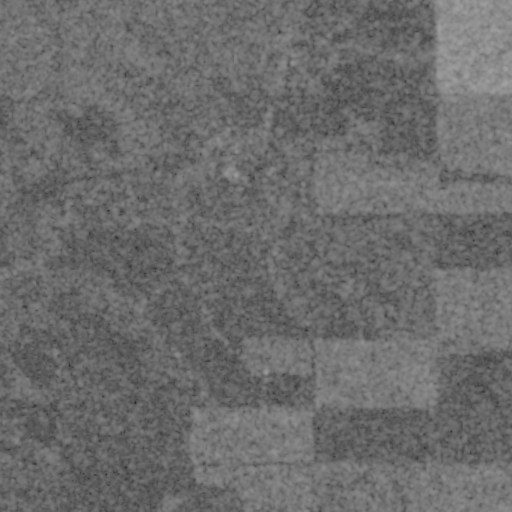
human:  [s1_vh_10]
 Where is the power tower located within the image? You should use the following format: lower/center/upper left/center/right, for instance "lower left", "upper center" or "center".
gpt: The power tower is located in the lower of the image.
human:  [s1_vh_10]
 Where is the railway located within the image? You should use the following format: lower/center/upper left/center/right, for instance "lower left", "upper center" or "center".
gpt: The railway is located in the upper of the image.
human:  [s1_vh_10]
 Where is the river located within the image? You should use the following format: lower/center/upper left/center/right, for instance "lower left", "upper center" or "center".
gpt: The river is located in the left of the image.
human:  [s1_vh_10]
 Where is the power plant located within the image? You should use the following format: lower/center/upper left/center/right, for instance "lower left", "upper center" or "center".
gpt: There is no power plant in the image.

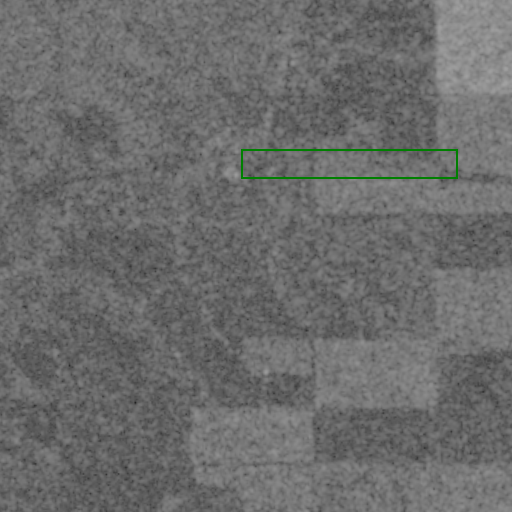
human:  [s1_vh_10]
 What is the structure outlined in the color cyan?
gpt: There is no cyan outline.
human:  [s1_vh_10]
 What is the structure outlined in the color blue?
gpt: There is no structure outlined in blue.